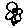
Label: flower